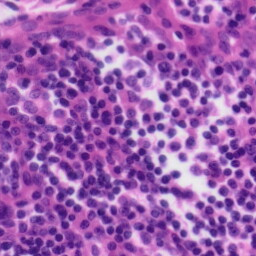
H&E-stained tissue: Tonsil